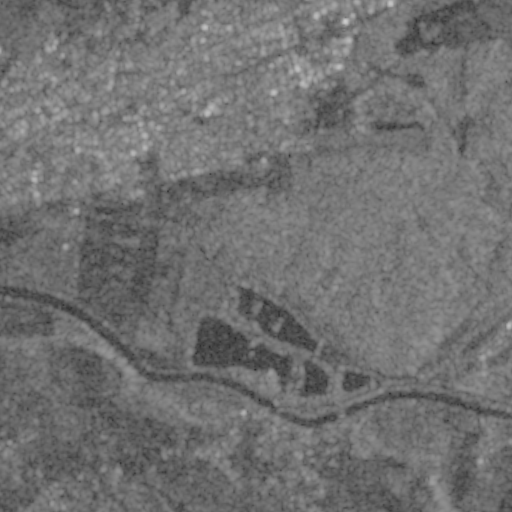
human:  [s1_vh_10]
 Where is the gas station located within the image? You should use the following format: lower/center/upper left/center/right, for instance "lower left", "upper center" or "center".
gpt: The gas station is located in the upper left of the image.
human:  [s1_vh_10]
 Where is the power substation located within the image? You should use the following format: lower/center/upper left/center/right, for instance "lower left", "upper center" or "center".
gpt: The power substation is located in the upper left of the image.
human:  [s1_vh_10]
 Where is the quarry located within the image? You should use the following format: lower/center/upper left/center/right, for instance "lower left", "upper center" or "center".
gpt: The quarry is located in the upper right of the image.
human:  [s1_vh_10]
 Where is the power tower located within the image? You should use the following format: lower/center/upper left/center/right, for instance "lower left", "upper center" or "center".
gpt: There is no power tower in the image.

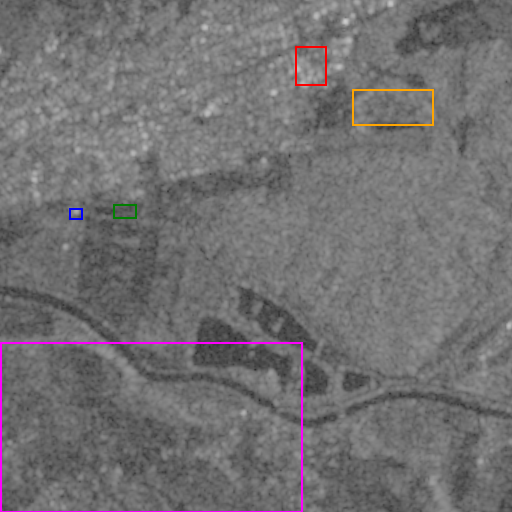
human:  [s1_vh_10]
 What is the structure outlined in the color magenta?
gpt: The structure outlined in magenta is a crop field.
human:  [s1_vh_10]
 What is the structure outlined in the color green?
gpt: The structure outlined in green is a park.
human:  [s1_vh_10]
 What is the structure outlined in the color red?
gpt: The structure outlined in red is a parking lot.
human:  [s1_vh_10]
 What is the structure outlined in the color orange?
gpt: The structure outlined in orange is a quarry.
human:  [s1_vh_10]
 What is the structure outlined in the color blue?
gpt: The structure outlined in blue is a wastewater plant.
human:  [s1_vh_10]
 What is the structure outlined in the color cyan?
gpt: There is no cyan outline.